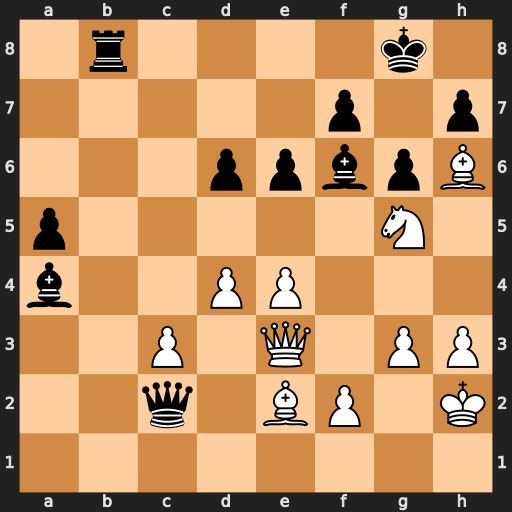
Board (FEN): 1r4k1/5p1p/3ppbpB/p5N1/b2PP3/2P1Q1PP/2q1BP1K/8
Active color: w
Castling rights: -
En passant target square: -
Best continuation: Qf4 Bxg5 Qxg5 Qxe2 Qf6 Qxf2+ Qxf2